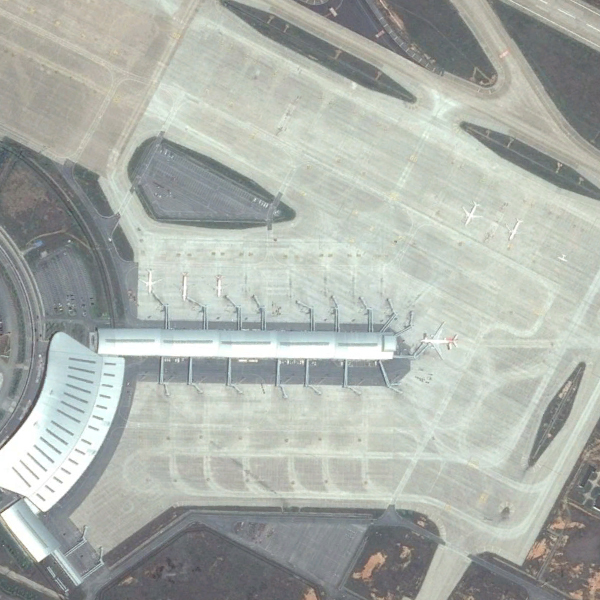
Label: Airport